Question: In eclipse the console is somehow undocked. Now it's appearing like below :

How to attach it to the window? I tried the "pin console" button but nothing happening. I am running eclipse kepler.
Please help.
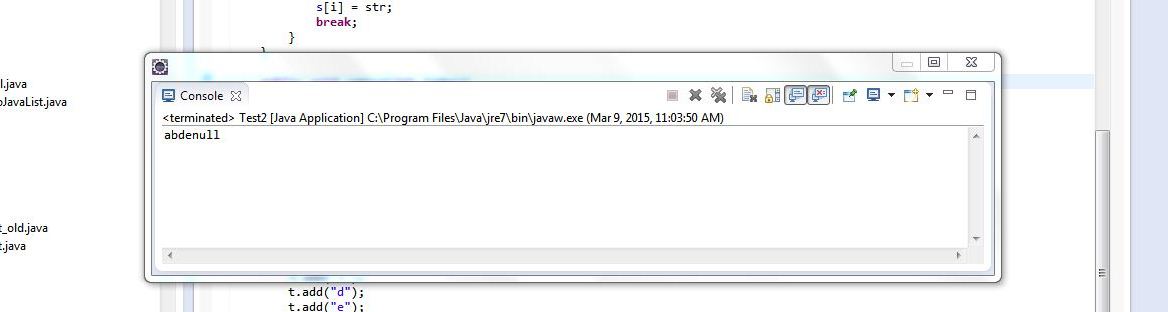
Answer: You can click 'Windows > Reset perspective' to go back to default perspective settings.